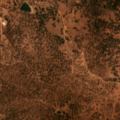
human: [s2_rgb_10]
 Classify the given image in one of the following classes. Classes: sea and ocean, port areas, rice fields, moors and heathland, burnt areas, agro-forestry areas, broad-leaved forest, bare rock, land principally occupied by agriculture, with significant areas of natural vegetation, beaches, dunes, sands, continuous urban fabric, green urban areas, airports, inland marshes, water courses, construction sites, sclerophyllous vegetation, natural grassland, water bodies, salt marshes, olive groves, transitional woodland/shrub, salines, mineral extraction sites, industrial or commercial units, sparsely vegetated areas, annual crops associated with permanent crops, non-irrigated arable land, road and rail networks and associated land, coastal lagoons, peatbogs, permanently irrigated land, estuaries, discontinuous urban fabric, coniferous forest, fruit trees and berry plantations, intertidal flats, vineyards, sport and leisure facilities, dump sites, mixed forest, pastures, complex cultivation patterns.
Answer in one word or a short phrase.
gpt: non-irrigated arable land, agro-forestry areas